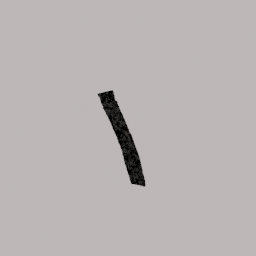
Label: nature